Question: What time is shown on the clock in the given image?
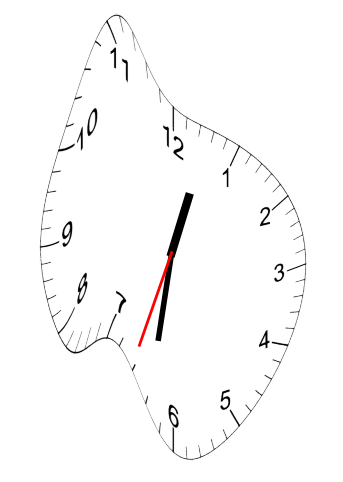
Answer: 12:31:33